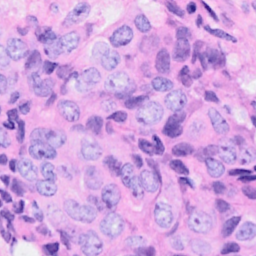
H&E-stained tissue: Breast